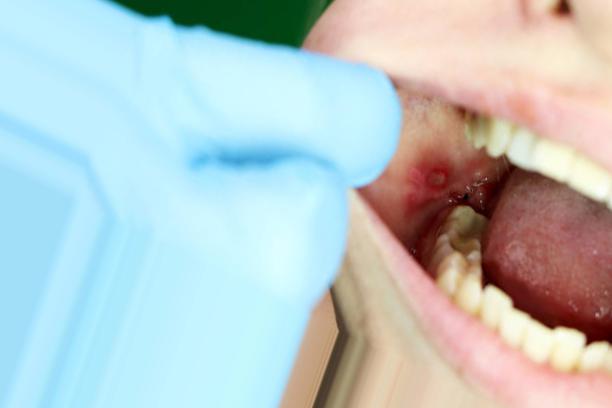
Condition: Mouth Ulcer